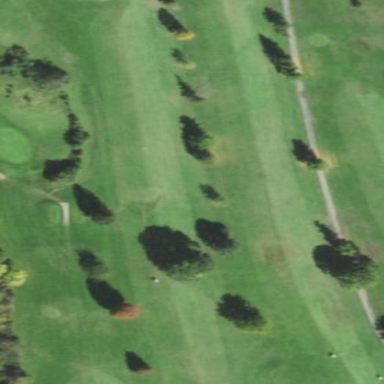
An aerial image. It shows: Grassy area designated as golf fairway.